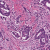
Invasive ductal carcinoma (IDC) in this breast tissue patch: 1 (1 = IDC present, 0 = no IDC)